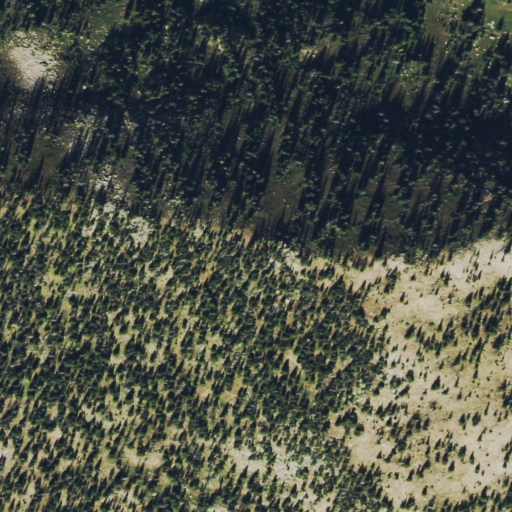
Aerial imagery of mountain in Colorado named Horse Thief Peak containing grassland, evergreen forest, and shrub